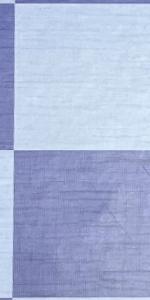
Label: Empty